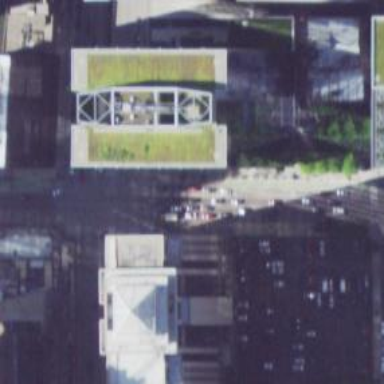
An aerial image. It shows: Office building.